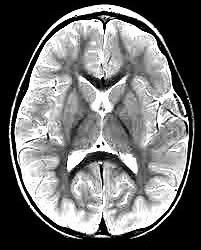
Label: notumor